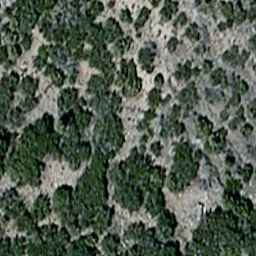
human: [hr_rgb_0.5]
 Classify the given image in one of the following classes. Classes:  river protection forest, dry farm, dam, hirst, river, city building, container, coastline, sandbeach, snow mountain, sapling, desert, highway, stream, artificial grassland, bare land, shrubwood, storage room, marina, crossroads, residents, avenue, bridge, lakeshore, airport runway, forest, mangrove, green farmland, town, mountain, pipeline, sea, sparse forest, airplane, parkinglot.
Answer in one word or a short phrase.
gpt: sparse forest